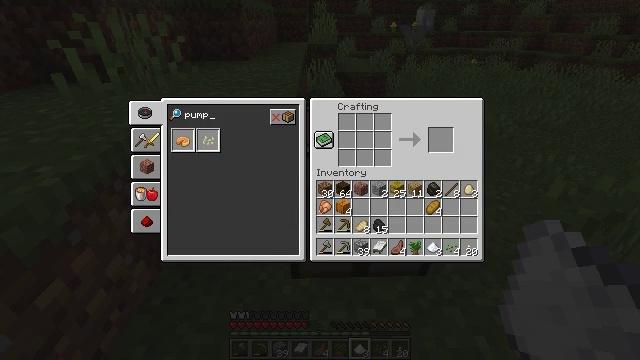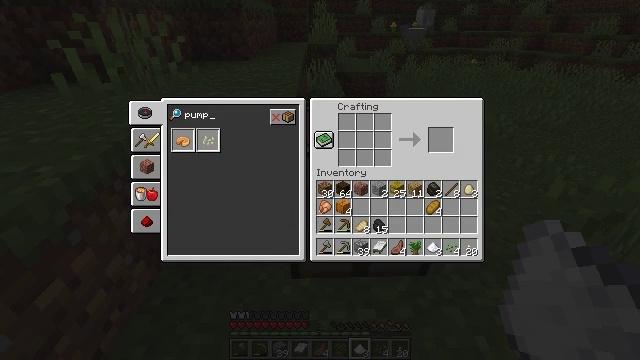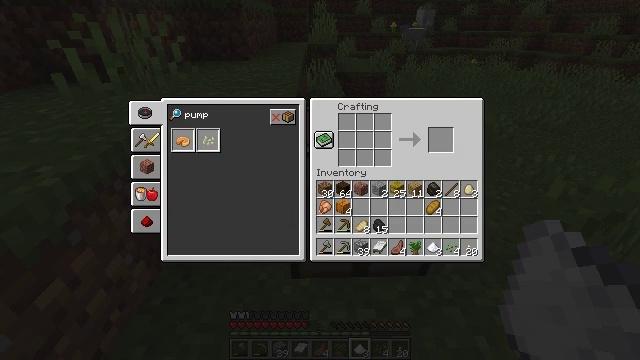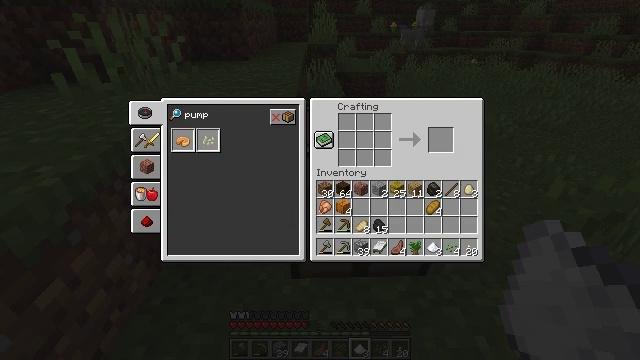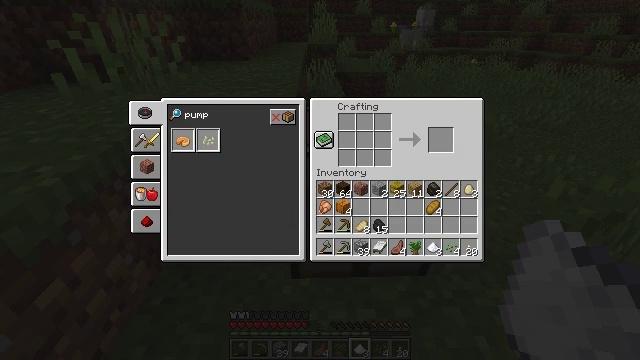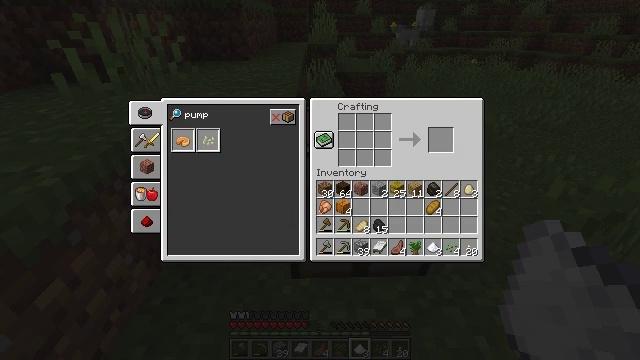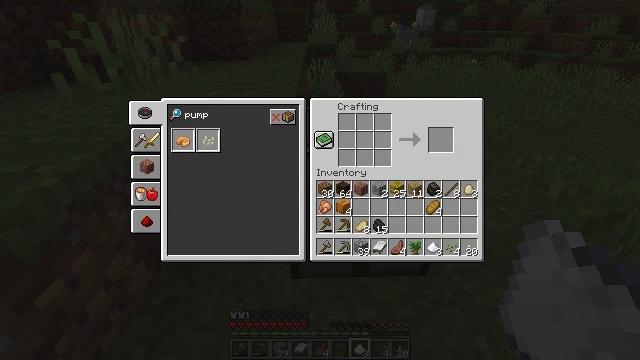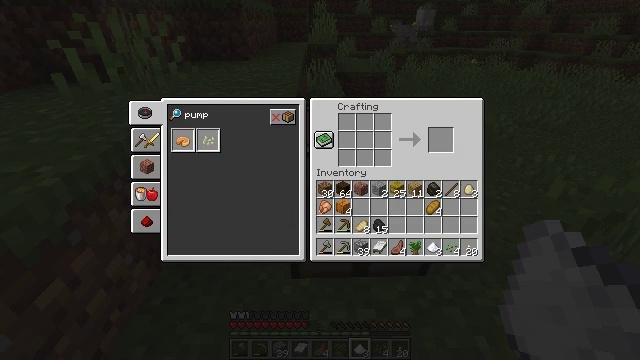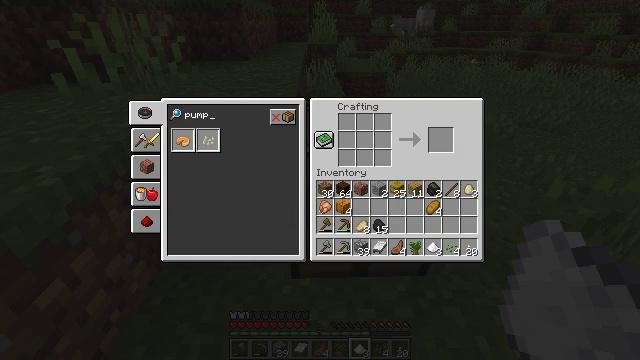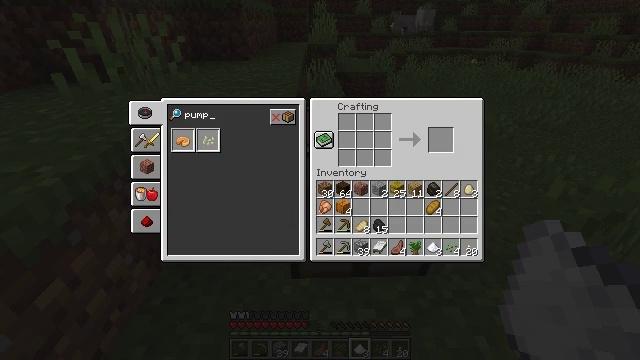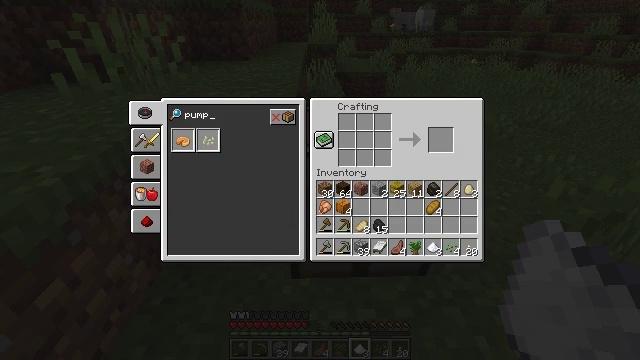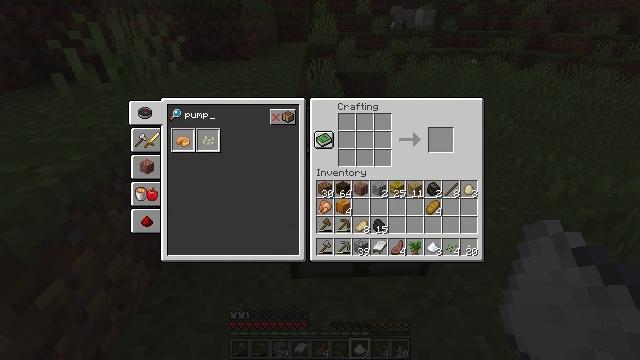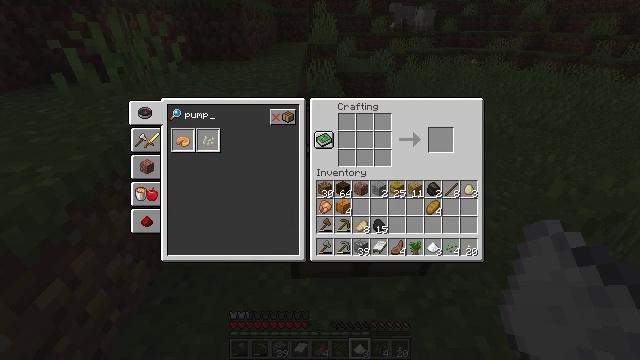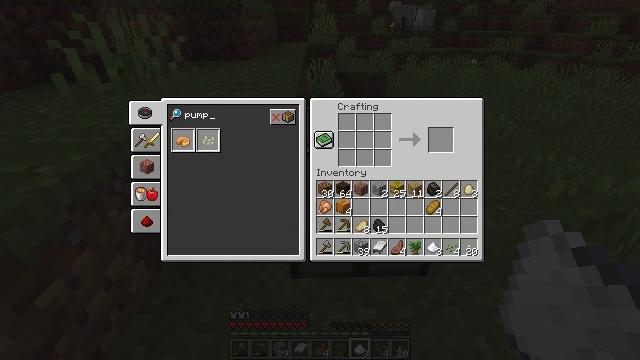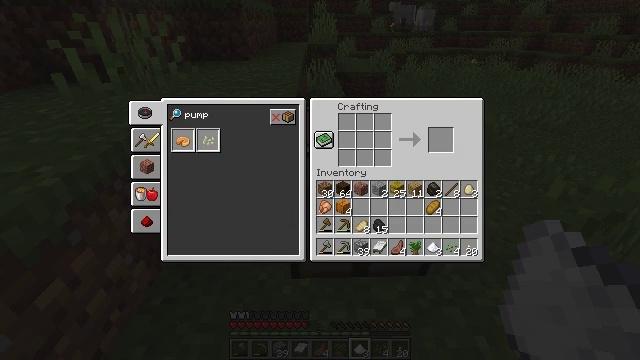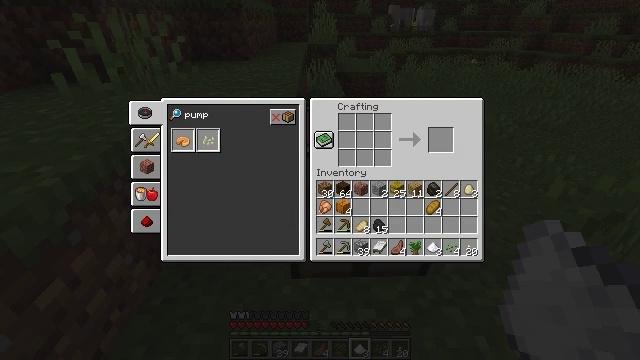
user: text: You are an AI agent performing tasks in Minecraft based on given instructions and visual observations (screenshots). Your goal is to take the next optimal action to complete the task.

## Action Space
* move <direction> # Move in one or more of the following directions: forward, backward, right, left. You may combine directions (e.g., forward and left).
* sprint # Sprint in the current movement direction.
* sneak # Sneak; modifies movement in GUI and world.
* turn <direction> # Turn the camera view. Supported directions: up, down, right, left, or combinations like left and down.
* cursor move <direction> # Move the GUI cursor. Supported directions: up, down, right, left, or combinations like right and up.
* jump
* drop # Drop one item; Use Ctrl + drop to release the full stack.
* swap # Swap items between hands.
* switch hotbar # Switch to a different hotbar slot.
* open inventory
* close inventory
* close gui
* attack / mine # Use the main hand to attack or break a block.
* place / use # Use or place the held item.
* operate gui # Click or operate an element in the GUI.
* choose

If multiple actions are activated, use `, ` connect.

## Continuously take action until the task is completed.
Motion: motion action
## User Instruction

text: Use pumpkin, sugar, and egg to craft a pumpkin pie.
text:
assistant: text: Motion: no_op
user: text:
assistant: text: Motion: no_op
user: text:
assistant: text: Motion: no_op
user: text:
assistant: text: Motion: no_op
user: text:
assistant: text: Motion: no_op
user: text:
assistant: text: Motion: no_op
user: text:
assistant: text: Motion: no_op
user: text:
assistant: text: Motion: no_op
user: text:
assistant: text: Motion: no_op
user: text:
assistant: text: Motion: no_op
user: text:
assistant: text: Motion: no_op
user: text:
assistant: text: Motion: no_op
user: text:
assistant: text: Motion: no_op
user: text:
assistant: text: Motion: no_op
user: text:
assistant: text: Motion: no_op
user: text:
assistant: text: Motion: no_op
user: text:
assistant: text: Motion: cursor move left and down
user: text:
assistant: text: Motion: cursor move left
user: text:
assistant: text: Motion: no_op
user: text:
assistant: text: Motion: no_op
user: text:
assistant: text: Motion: no_op
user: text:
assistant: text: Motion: no_op
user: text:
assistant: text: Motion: no_op
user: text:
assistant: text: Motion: no_op
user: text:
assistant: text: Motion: no_op
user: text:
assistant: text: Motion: no_op
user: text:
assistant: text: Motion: cursor move left
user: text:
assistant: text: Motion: cursor move left
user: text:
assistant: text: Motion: no_op
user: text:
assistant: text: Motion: no_op